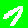
Digit: 7